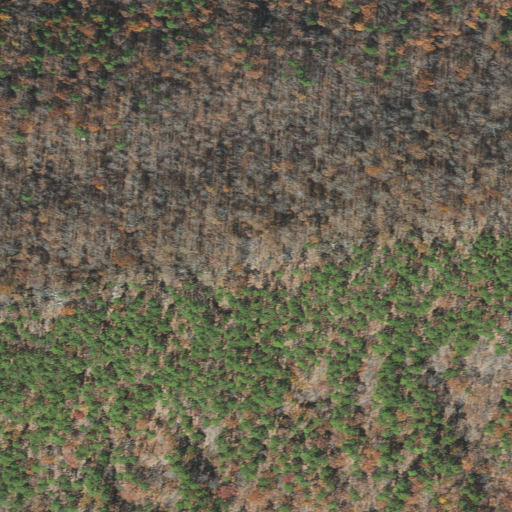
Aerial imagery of ridge(s) in Arkansas named Bashaw Mountain containing deciduous forest, mixed forest, and evergreen forest